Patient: sex F, age 43
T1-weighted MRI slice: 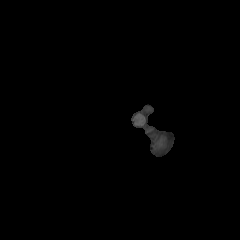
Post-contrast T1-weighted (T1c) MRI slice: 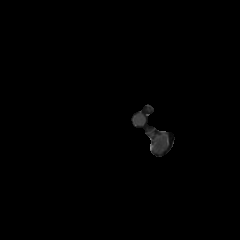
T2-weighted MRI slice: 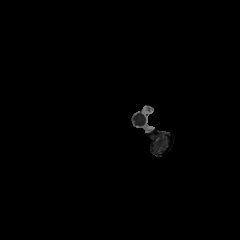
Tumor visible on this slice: no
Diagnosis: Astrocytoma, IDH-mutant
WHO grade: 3